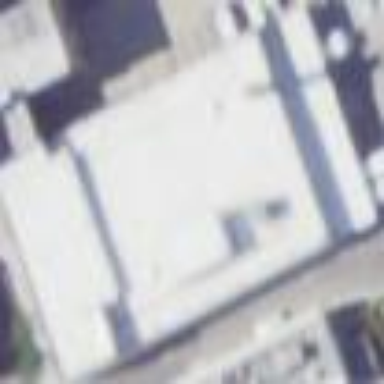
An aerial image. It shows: Public post office building.